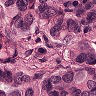
Metastatic tissue present: yes